Brain MRI, t2w sequence, axial 2D slice.
Patient: age 42, sex F, weight 90 kg, height 1.9 m
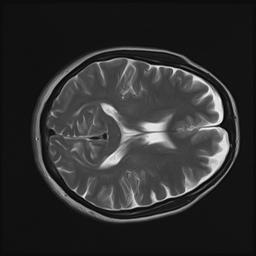